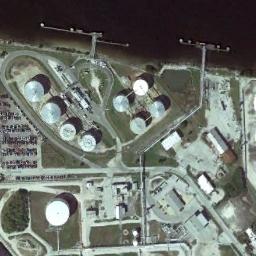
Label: storage_tank